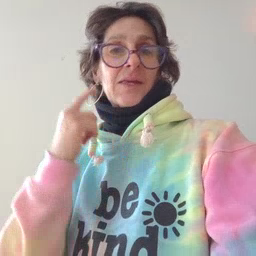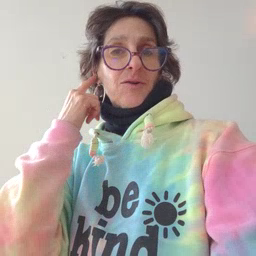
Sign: ear